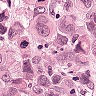
Metastatic tissue present: yes